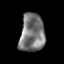
Tissue: prostate
Cell type: T cells
Senescence score: 0.285
Nuclear area (px): 924
Mean DAPI intensity: 119.607